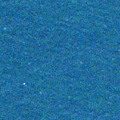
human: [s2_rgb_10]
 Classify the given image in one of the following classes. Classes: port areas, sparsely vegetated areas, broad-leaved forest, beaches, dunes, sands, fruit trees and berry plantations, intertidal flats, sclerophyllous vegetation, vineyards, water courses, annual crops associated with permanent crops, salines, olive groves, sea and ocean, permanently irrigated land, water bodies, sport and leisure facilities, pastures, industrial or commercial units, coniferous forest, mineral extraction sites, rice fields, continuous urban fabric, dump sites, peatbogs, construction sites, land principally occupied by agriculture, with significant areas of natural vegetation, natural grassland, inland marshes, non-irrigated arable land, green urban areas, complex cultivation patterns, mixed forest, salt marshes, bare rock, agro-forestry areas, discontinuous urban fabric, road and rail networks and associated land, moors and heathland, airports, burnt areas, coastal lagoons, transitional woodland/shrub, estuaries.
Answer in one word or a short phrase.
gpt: sea and ocean